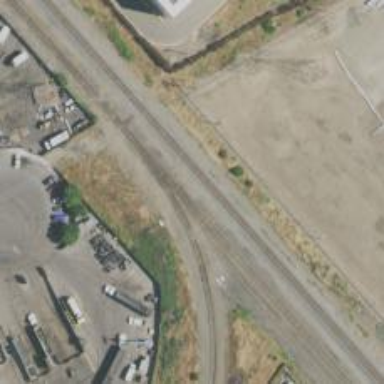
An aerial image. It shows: Railway siding for service.